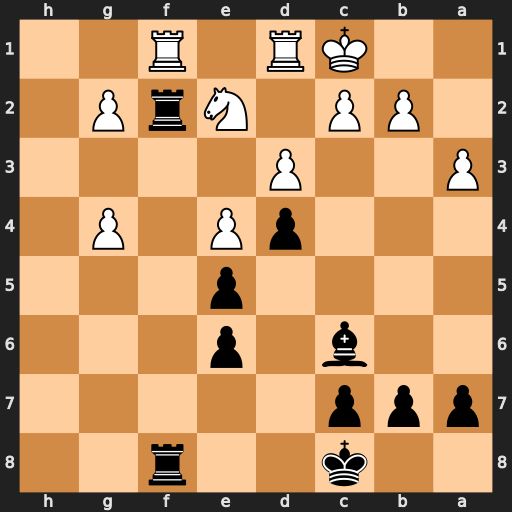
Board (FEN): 2k2r2/ppp5/2b1p3/4p3/3pP1P1/P2P4/1PP1NrP1/2KR1R2
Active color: b
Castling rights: -
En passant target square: -
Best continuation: Rxf1 Rxf1 Rxf1+